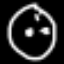
Label: clock